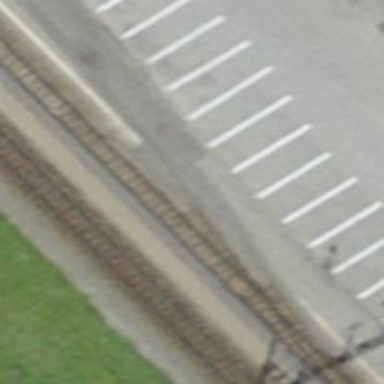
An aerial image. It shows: Abandoned railway yard.